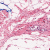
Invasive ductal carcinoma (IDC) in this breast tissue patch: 0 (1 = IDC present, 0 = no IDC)